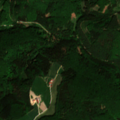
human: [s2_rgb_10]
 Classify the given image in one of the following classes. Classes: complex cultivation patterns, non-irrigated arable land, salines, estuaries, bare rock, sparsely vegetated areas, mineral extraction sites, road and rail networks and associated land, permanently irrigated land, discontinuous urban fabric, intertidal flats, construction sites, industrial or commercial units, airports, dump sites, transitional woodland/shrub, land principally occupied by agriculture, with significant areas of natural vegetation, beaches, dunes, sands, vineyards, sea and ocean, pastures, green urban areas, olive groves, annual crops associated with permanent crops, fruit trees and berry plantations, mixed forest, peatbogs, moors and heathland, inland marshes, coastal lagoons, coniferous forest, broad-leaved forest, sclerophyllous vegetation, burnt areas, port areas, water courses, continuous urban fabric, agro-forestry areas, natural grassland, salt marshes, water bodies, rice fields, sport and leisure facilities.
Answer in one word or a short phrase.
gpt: non-irrigated arable land, broad-leaved forest, coniferous forest, mixed forest